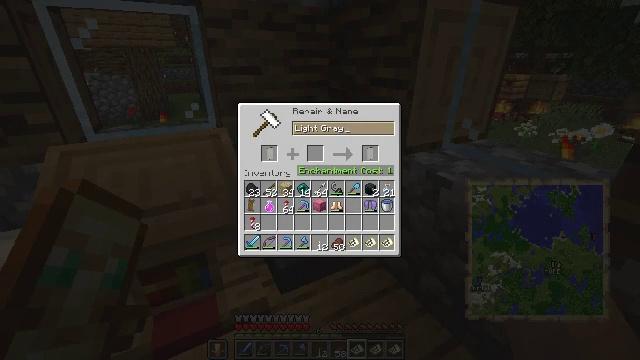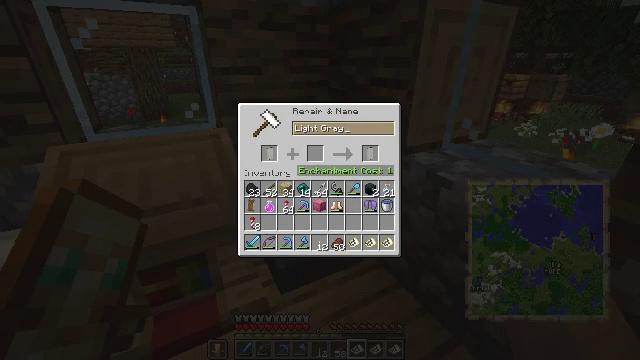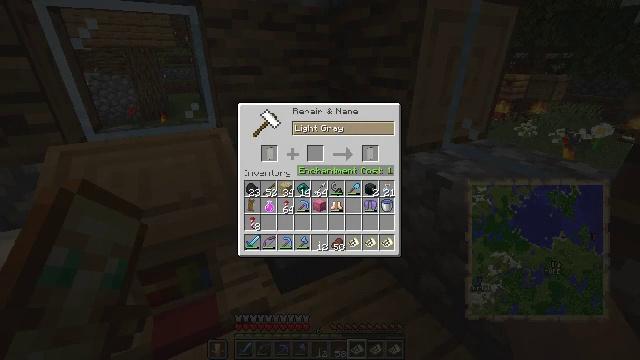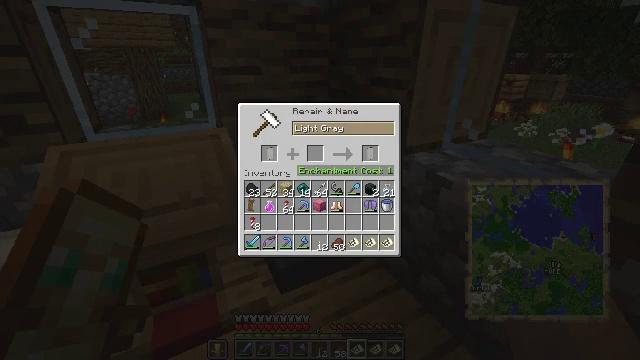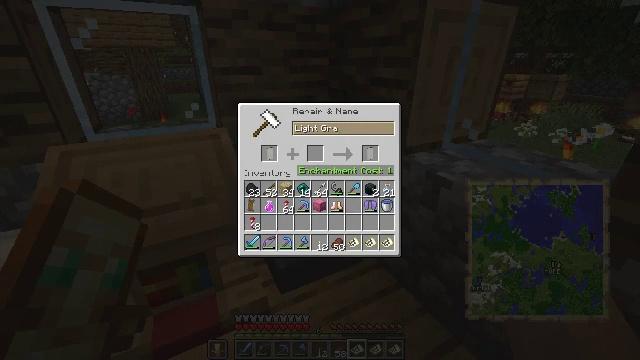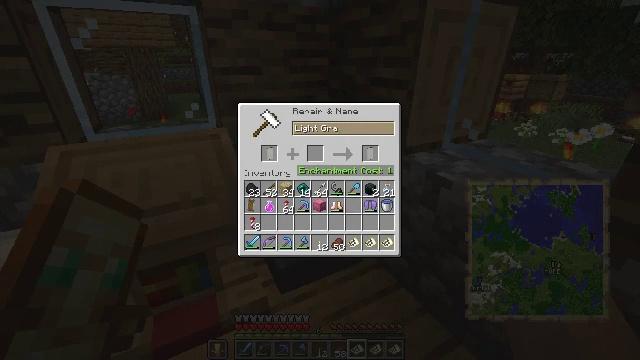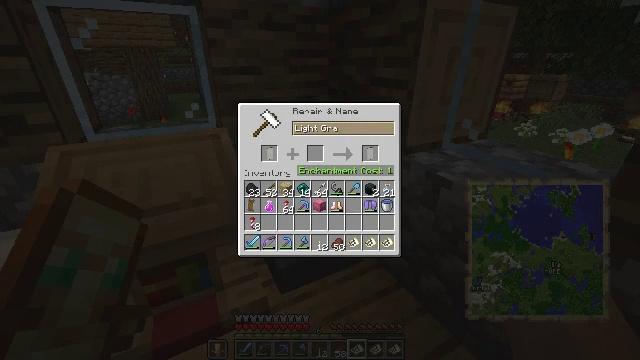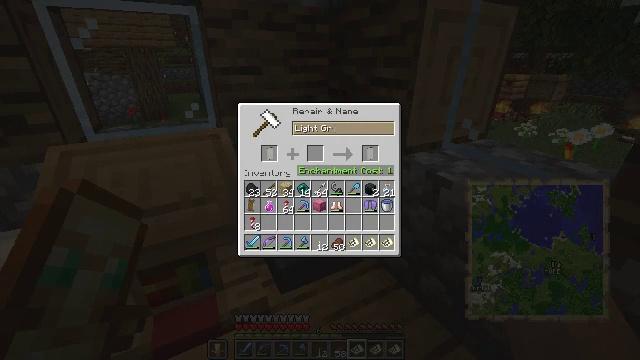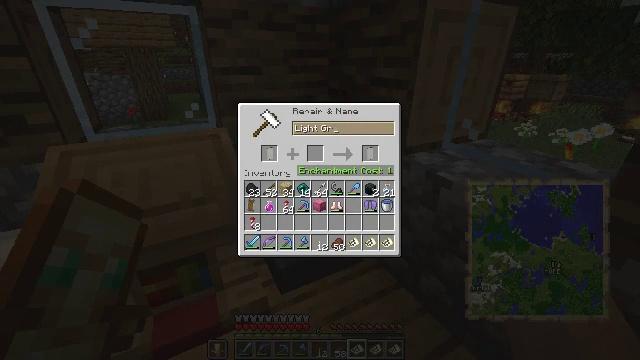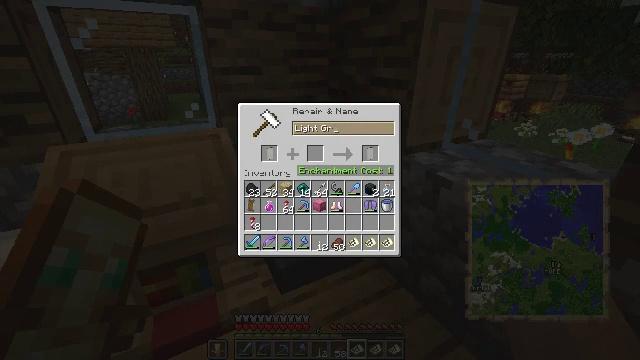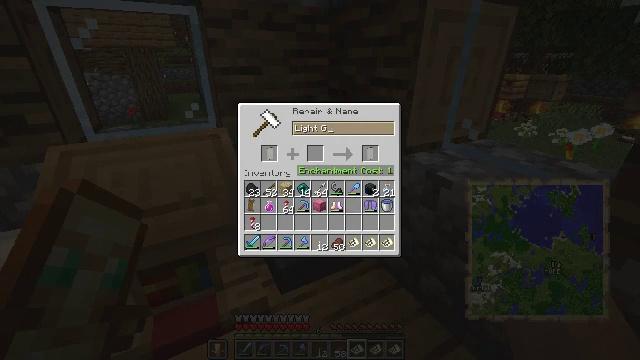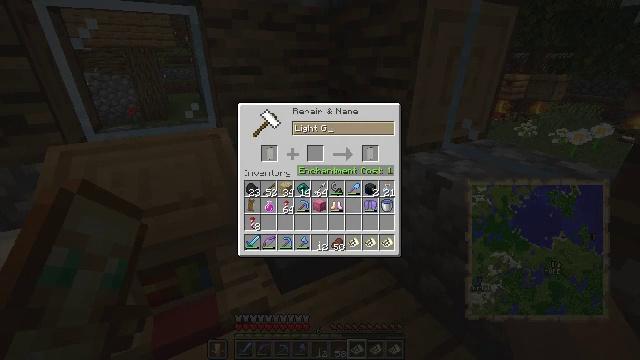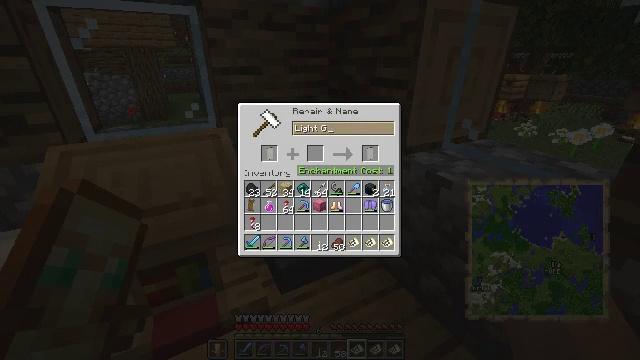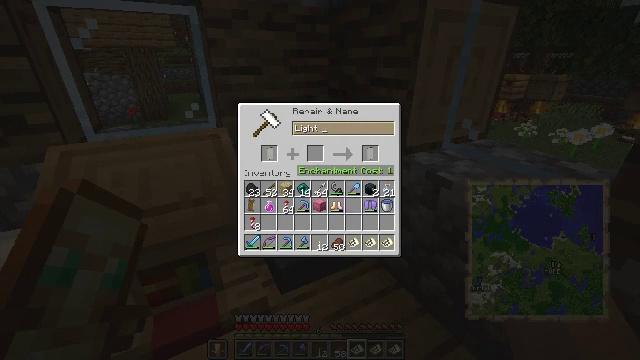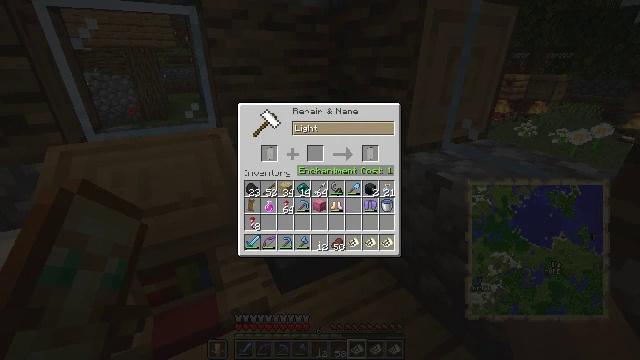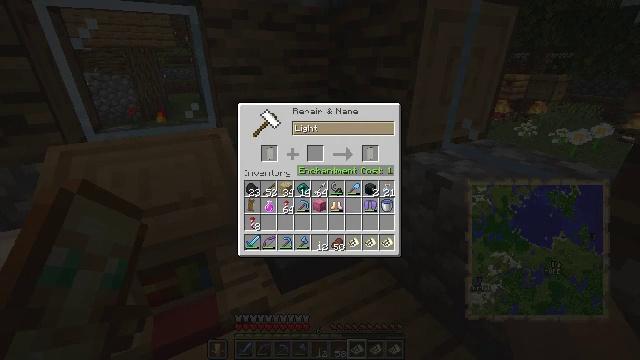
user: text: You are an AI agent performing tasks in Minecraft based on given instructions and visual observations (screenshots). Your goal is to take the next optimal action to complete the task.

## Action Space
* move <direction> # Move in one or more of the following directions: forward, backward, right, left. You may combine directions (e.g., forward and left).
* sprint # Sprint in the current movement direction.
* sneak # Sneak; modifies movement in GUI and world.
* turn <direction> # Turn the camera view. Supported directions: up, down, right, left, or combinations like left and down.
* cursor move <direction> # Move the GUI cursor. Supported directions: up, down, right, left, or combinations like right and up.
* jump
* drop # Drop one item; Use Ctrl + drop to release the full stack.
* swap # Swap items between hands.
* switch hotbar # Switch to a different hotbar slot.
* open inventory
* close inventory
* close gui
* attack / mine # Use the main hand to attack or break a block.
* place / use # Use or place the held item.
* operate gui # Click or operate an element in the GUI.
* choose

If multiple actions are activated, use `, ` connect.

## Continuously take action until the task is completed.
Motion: motion action
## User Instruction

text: craft item air
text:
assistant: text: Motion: no_op
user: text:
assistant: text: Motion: no_op
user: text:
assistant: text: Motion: no_op
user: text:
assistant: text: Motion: no_op
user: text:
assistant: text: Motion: no_op
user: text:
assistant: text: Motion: no_op
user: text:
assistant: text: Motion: no_op
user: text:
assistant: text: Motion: no_op
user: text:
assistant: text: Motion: no_op
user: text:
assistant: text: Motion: no_op
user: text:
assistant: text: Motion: no_op
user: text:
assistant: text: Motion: no_op
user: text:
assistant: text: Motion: no_op
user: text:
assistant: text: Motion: no_op
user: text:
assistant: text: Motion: no_op
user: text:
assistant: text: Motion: no_op
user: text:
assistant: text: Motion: no_op
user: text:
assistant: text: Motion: no_op
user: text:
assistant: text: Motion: no_op
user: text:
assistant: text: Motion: no_op
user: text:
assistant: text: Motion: no_op
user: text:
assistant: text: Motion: no_op
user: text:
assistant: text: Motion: no_op
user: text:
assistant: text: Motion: no_op
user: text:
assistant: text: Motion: no_op
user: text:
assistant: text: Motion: no_op
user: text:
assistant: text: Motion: no_op
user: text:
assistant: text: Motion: no_op
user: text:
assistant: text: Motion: no_op
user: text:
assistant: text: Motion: no_op